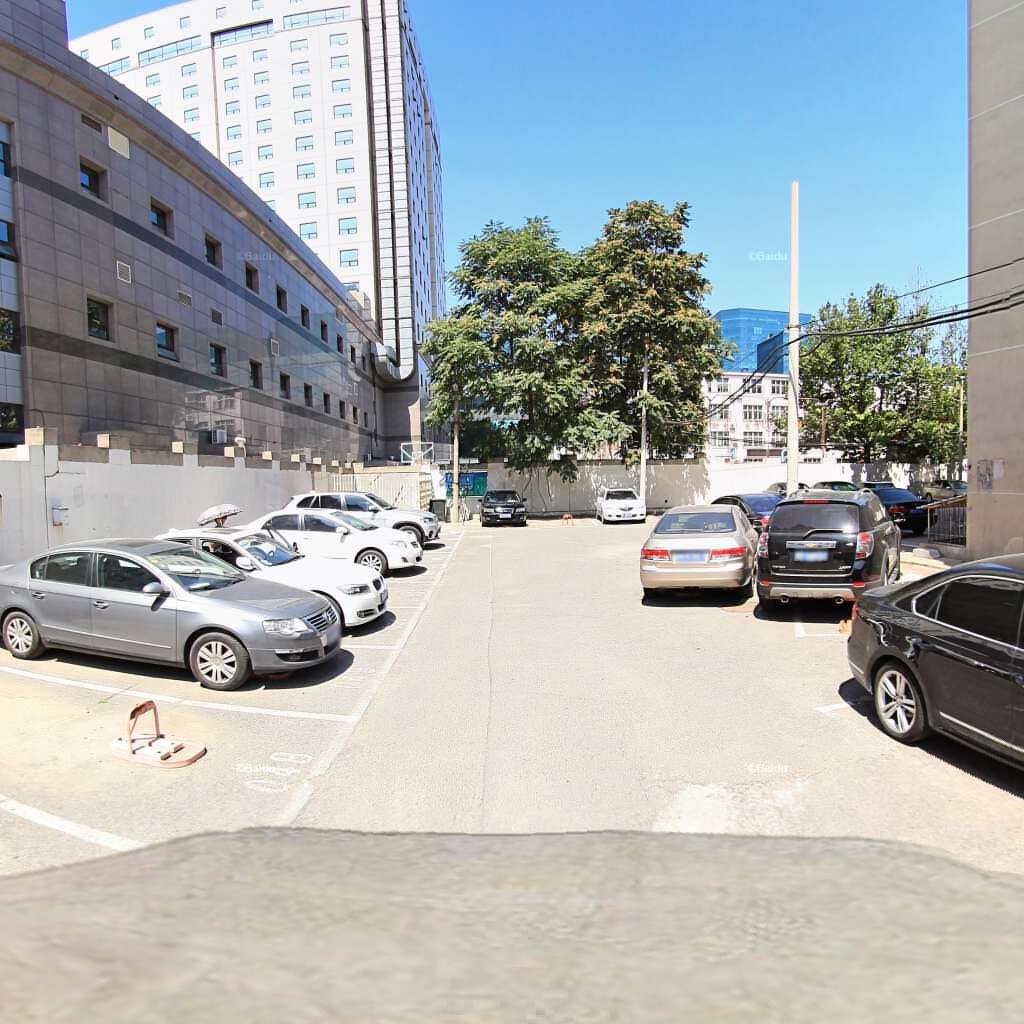
Region: Dongcheng
Road damage annotations: longitudinal crack, longitudinal crack